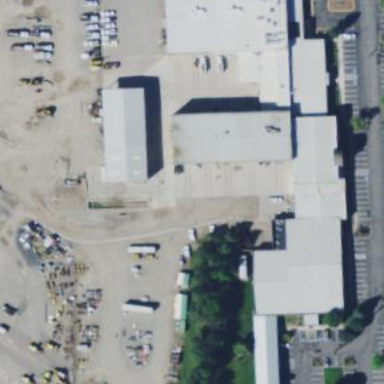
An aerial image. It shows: Commercial building.